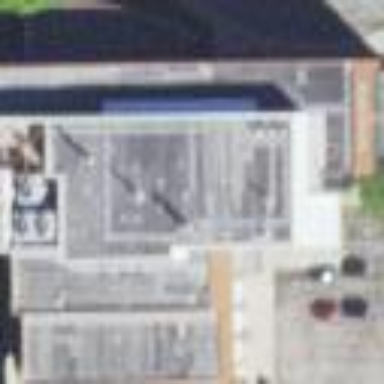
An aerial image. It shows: Office building.